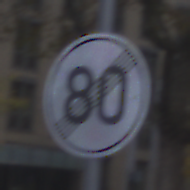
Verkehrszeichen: EndeGeschwindigkeit80
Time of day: SunriseSunset
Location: Outdoor (Urban)
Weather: PartlyCloudy
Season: NotSpecified
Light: Natural